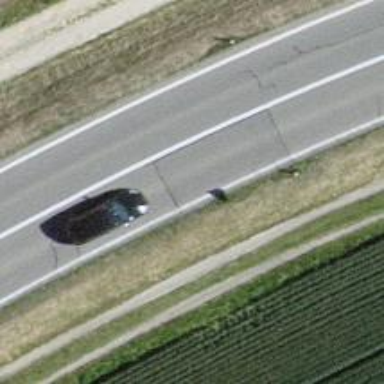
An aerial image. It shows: Trunk highway.